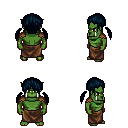
a pixel art fantasy rpg character, male body template, orc, green skin, leather shoulder armor, robe skirt, raven twin-tailed hairstyle, four views (front, back, left, right), 2x2 character sprite sheet, small pixel art, hard edges, no anti-aliasing